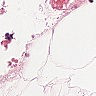
Metastatic tissue present: no